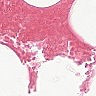
Metastatic tissue present: no